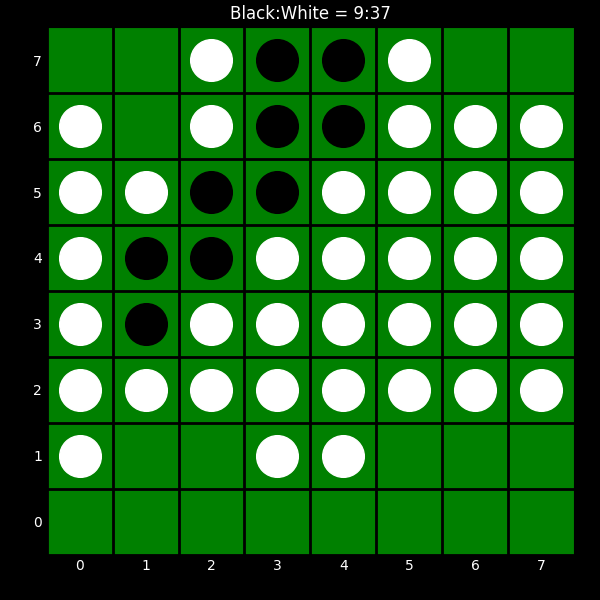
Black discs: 9
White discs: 37